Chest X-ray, PA view. Patient: 57 years old, sex F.
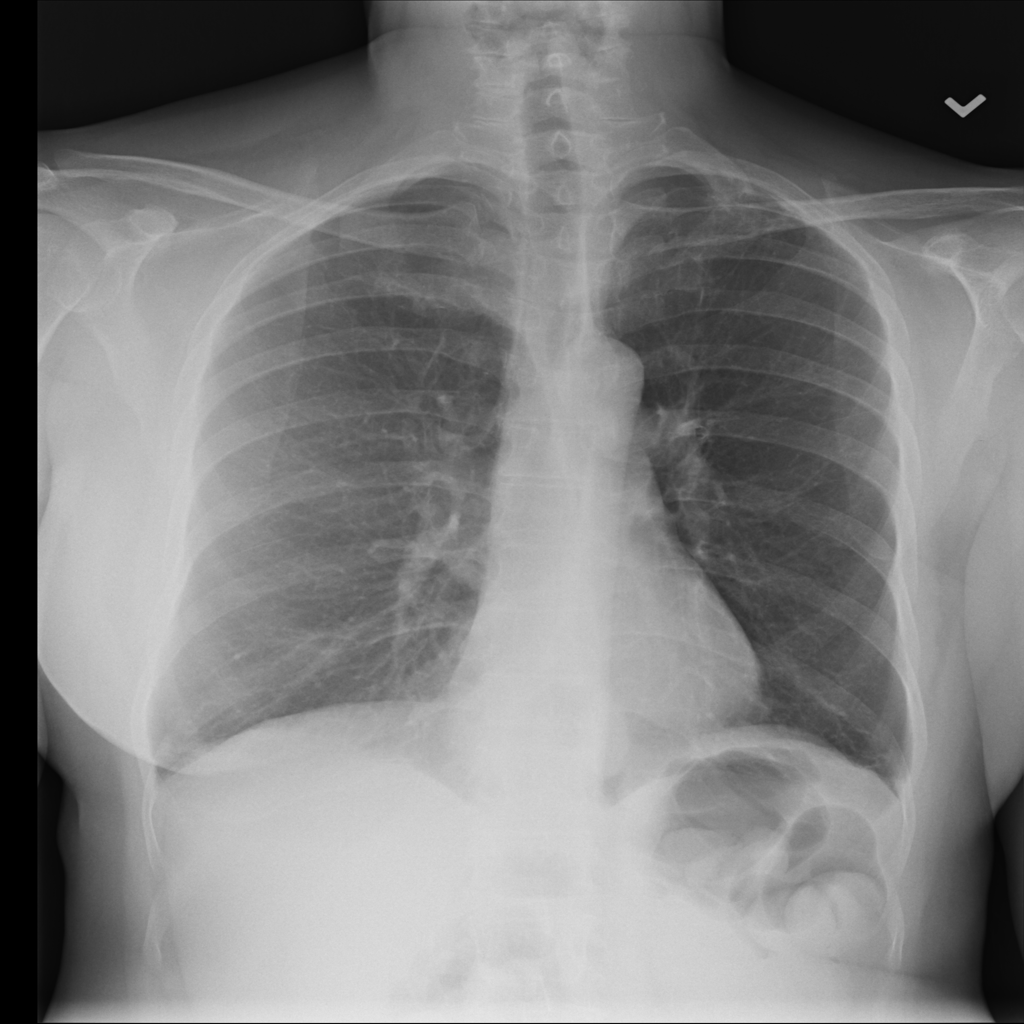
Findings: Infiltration